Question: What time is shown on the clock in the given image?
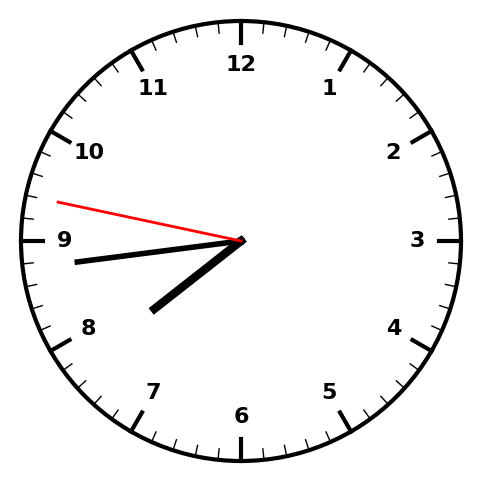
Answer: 07:43:47